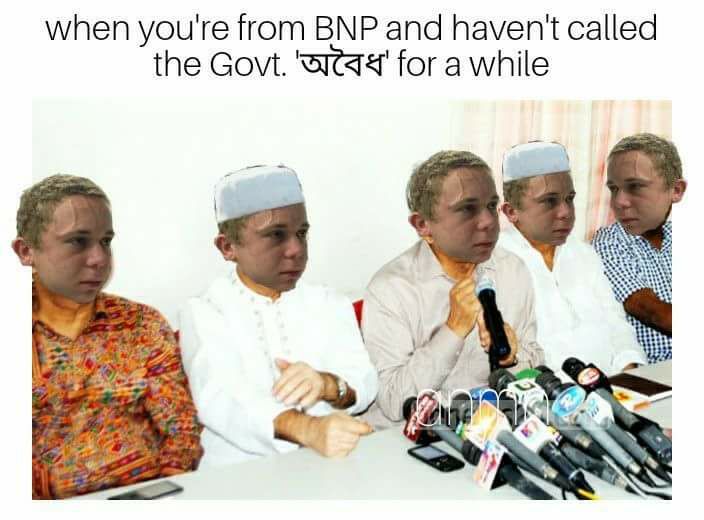
Caption: when you're from BNP and haven't called the Govt   'অবৈধ'  for a while
Label: hate